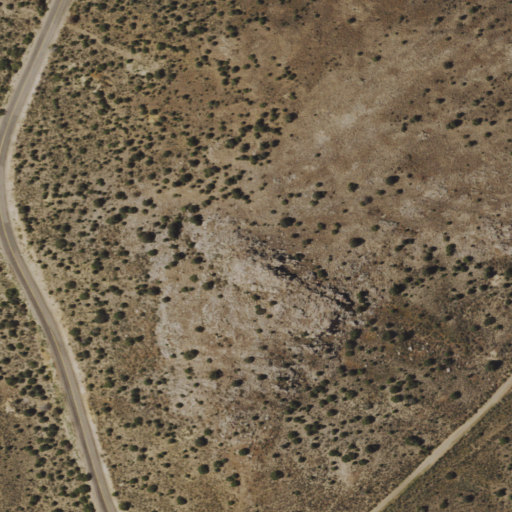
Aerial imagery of mountain in Nevada named Caribou Hill containing shrub, evergreen forest, open development, and medium intensity development